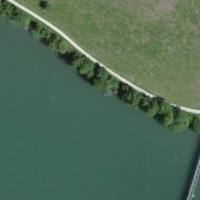
EUNIS habitat code: 15
Species observed at this site:
Cornus sanguinea
Fagus sylvatica